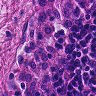
Metastatic tissue present: no